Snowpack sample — Snodgrass Mountain, Crested Butte, Colorado (2/4/25, 12:06 PM MST)
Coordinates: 38.923, -106.968
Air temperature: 35 °F
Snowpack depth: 80 cm
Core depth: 50 cm
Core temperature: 30.2 °F
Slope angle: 14°, slope face: 78°
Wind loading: low
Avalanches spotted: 0
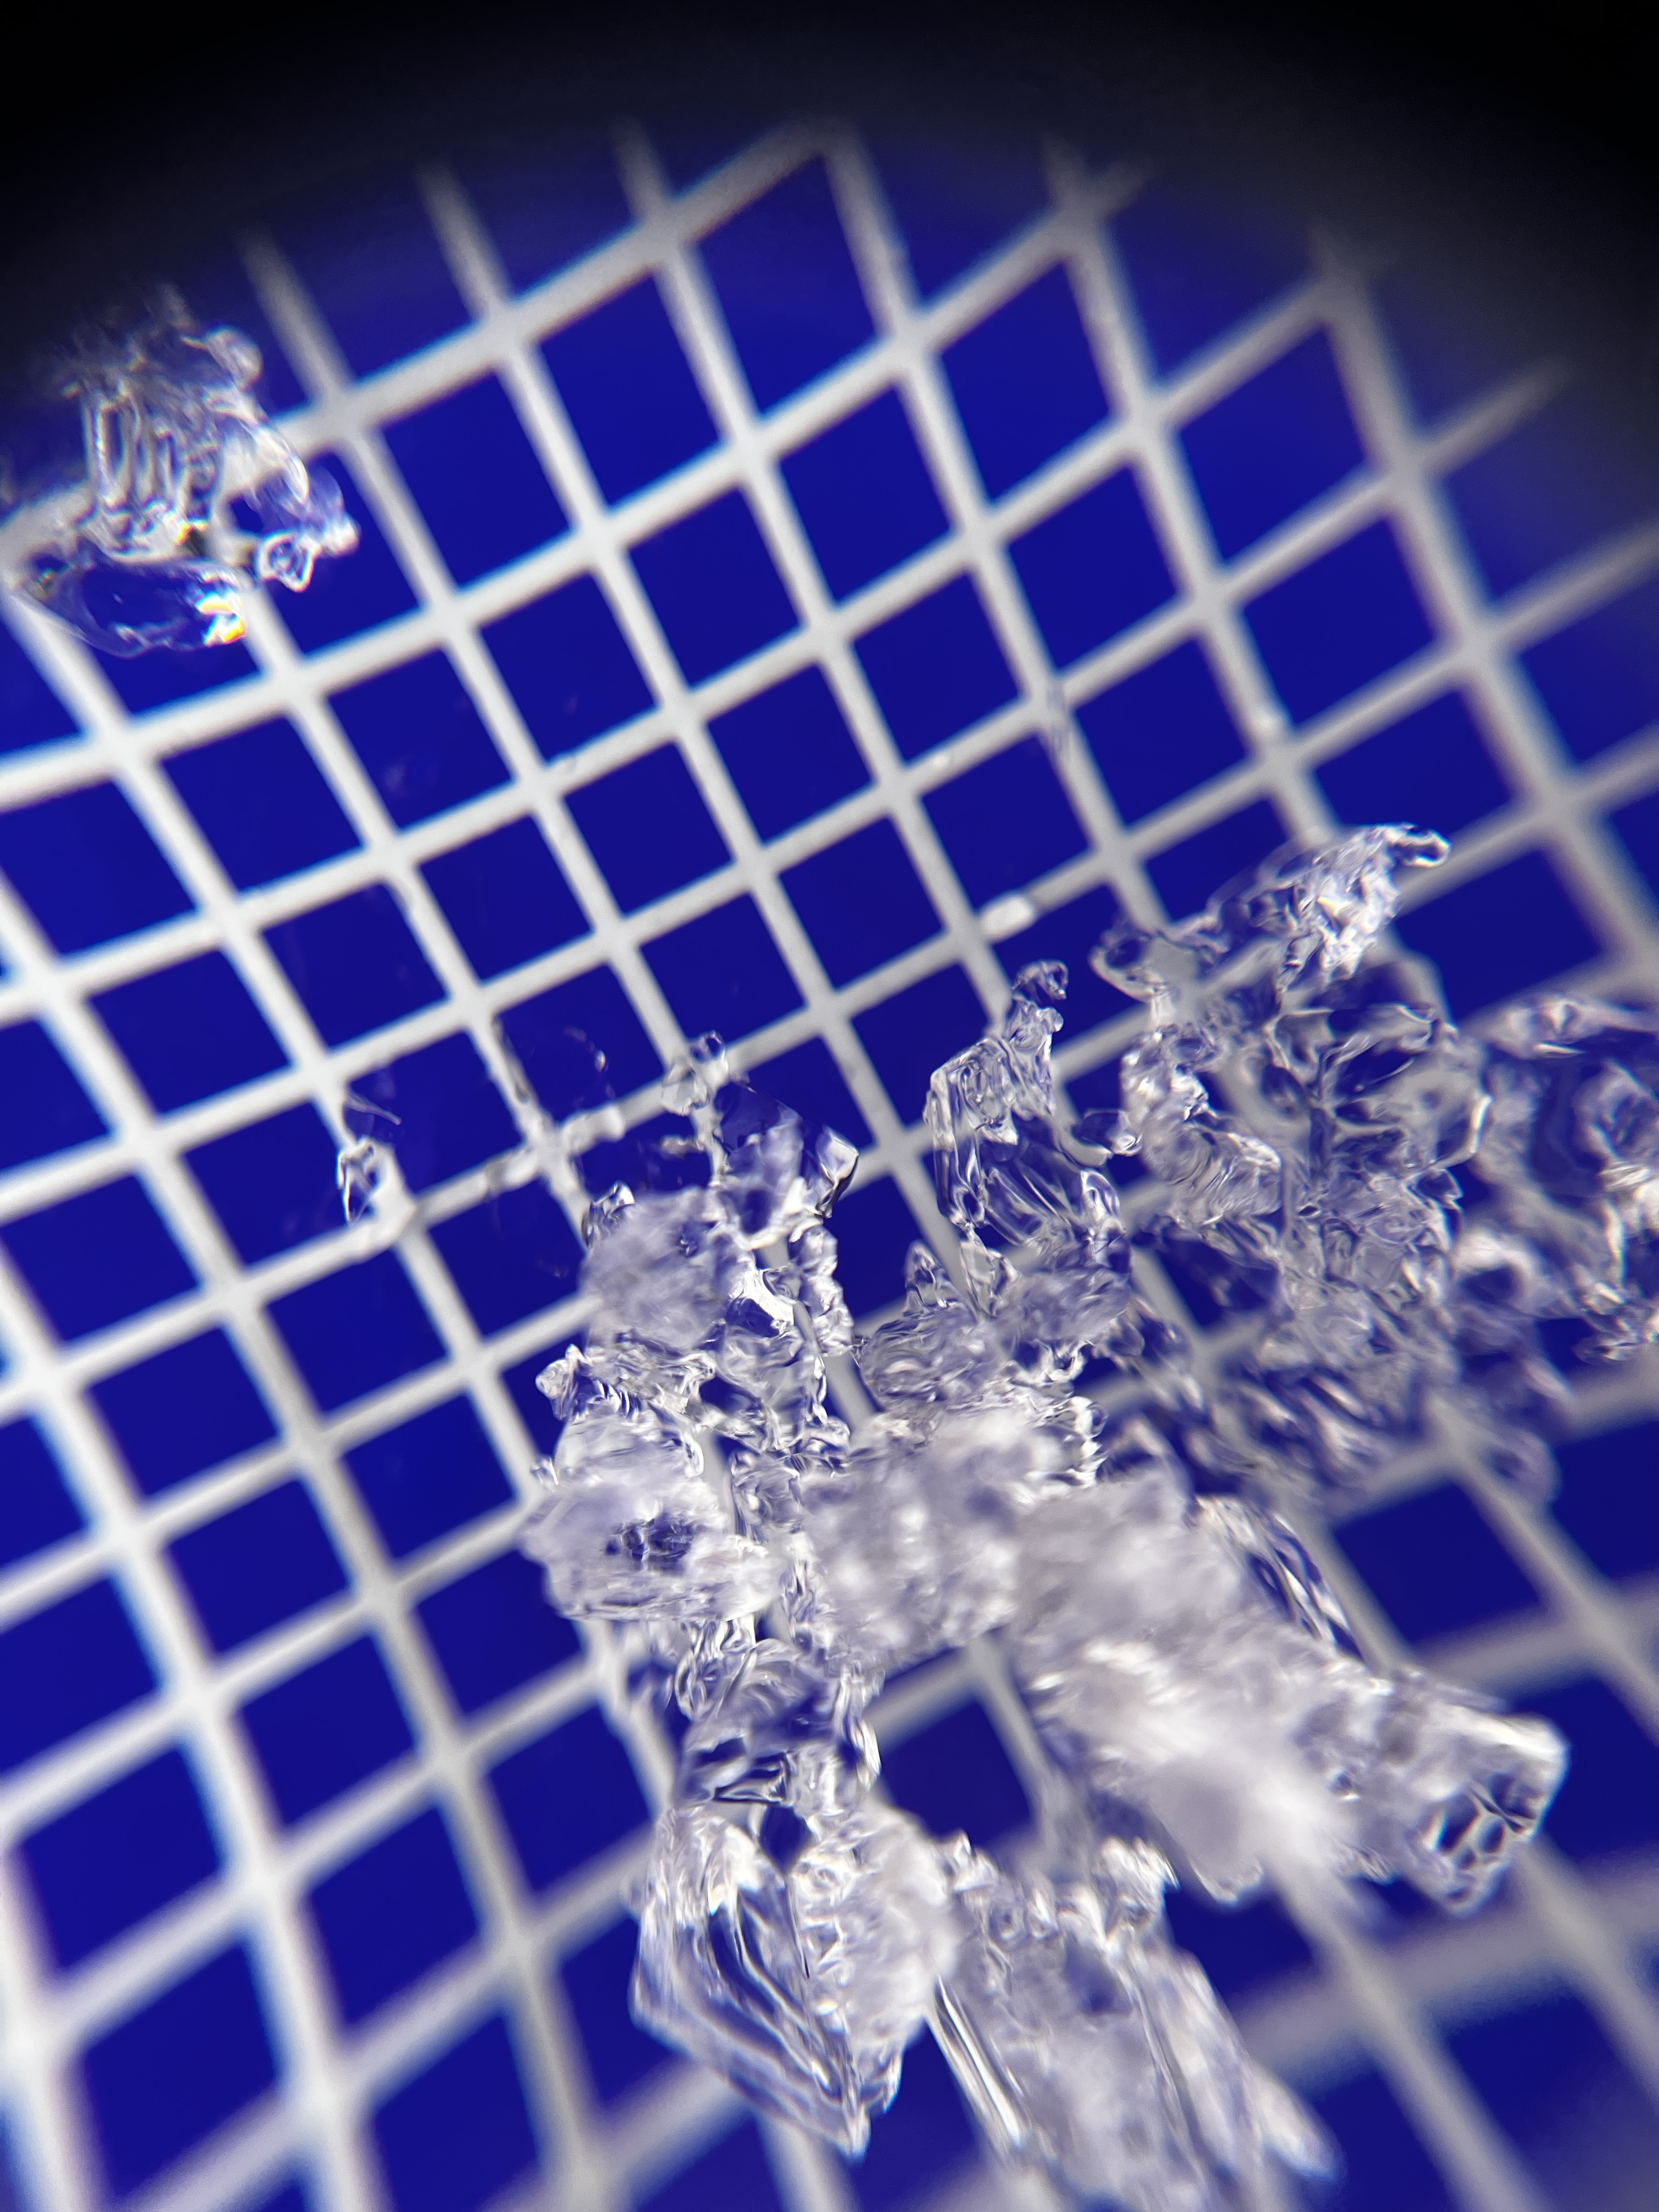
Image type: magnified_profile
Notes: No avalanches nearby, unusually warm weather for the last month reported by residents, Collected 25 yards from treeline